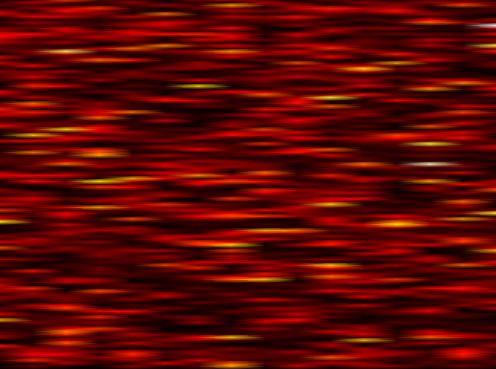
Label: OFDM